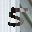
Label: 5